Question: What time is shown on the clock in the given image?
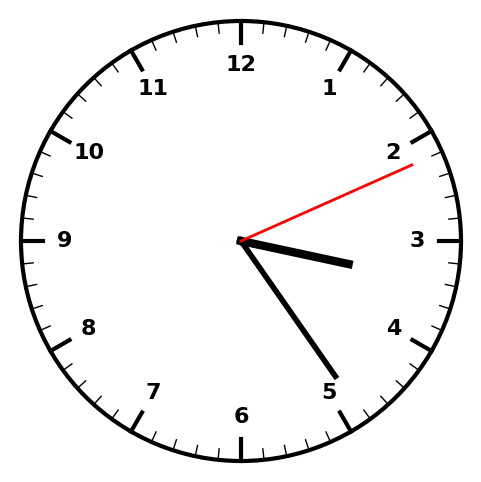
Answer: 03:24:11